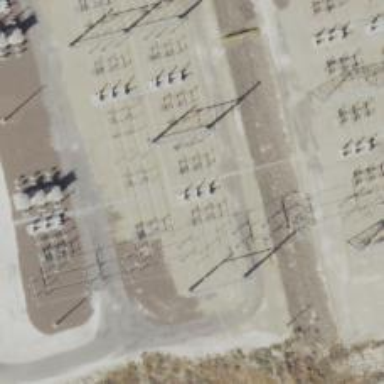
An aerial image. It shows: Switch used for power control.